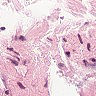
Metastatic tissue present: no